Question:
I need to write a script in VBA so that if column B has a x (or just is filled) then goto the cell to the left of it and get the value, I want to do this on a worksheet and I want to be able to calculate the total cost of a project depending if its required.
I would run this on event of a button click, so I want it to get all the values, add them up, and display me the total, But ONLY for the values with a x (in column B).
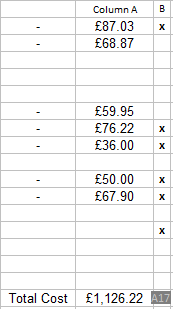
Answer: Here is the formula you need:
'''
=SUMIF(B:B,"=x",A:A)
'''
which you can use in VBA this way:
'''
Range("D7") = WorksheetFunction.SumIf(Range("B:B"), "=x", Range("A:A"))
'''